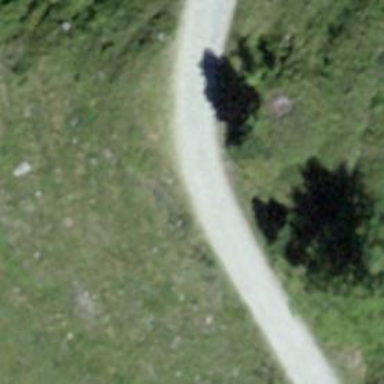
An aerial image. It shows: Unpaved track with grade2 surface.